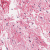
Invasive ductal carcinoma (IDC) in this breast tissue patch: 0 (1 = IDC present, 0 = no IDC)